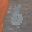
Label: 6